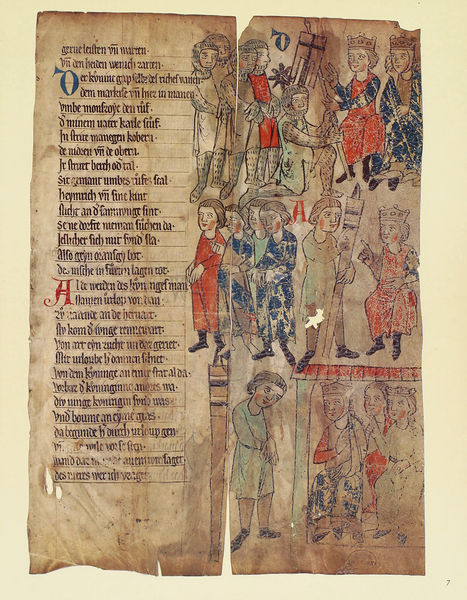
Titel: Willehalm - Handschrift
Künstler: Wolfram von Eschenbach
Standort: Herstellungsort: Quedlinburg (EU - D - Sachsen-Anhalt)
Institution: München, Bayerische Staatsbibliothek
Schlagwörter: blau, menschen, dach, rot, adel, krone, schrift, fahne, könig, deutsch, buch, religion, buchstaben, ritter, buchseite, mittelalter, edelmann, fraktur, lied, latein, kapitälchen, papyrus, minnesang, a, d, minesang